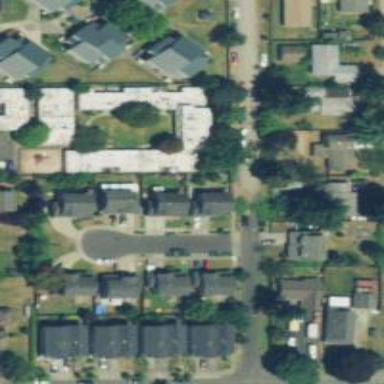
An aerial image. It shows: Residential road with sidewalk on the left.